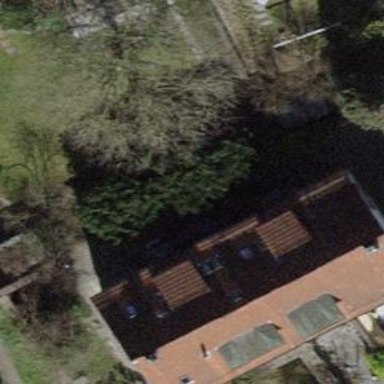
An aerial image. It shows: Building with tiled roof.